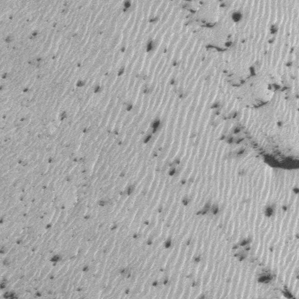
Label: frost